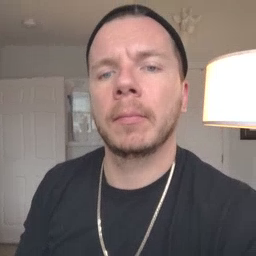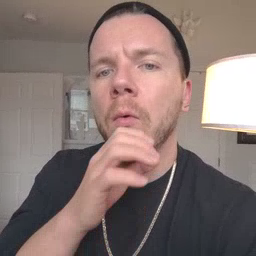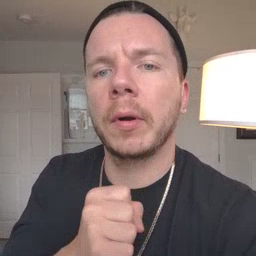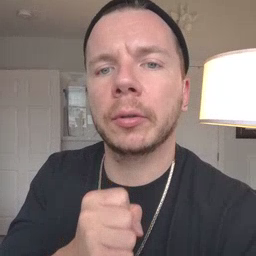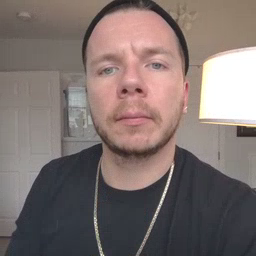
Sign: orange